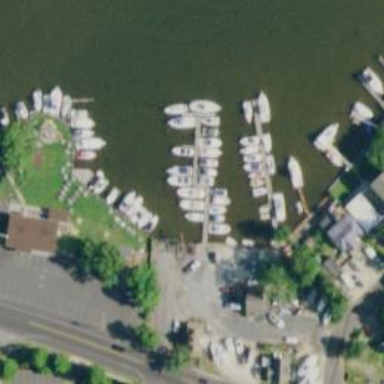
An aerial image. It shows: Marina on leisure land.